Question: Basically I want to see the Circle Cut-Out through the fixed header bar so I can see whats in the container when scrolling.

CSS:
'''
.container {
width: 960px;
height: 600px;
margin-left: auto;
margin-right: auto;
background: grey;
}
p {
font-family: arial;
}
li {
font-family: arial;
}
#page-header {
display: inline-block;
position: fixed;
width: 100%;
height: 50px;
background: orange;
}
#clip {
background: white;
opacity: 0.5;
width: 100%;
height: 50px;
-webkit-clip-path: circle(10px);
}
'''
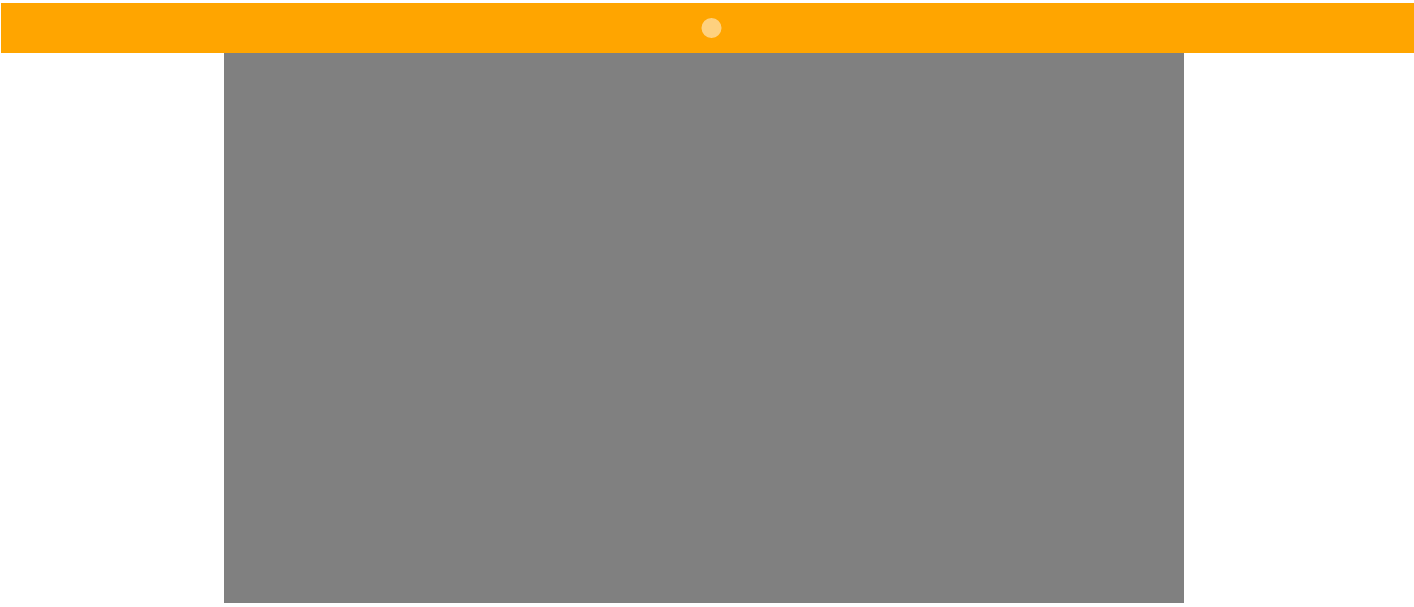
Answer: Instead of using 'clip-path' you could use 'box-shadow' by attaching a ':before' pseudo-element on '.header' to achieve this.
'''
body {
margin: 0;
background: gray;
}
.header {
position: fixed;
width: 100%;
height: 50px;
overflow: hidden;
}
.header:before {
position: absolute;
content: '';
width: 10px;
height: 10px;
background: transparent;
border-radius: 50%;
left: 50%;
top: 50%;
margin-top: -5px;
margin-left: -5px;
box-shadow: 0 0 0 5000px orange;
}
'''
'''
<div class="header"></div>
'''
---
If you really want to use 'clip-path', I would suggest you to use 'svg''s 'clipPath' for maximum browser support.
'''
body, html {
margin: 0;
height: 100%;
background: gray;
}
'''
'''
<svg width="100%" height="50" preserveAspectRatio="none" viewBox="0 0 700 50">
<defs>
<clipPath id="c">
<path d="M0,0 h700 v50 h-700 v-50 M345,25 a5,5 0 1,0 10,0 a5,5 0 1,0 -10,0" />
</clipPath>
</defs>
<path d="M0,0 h700 v50 h-700z" fill="orange" clip-path="url(#c)" />
</svg>
'''